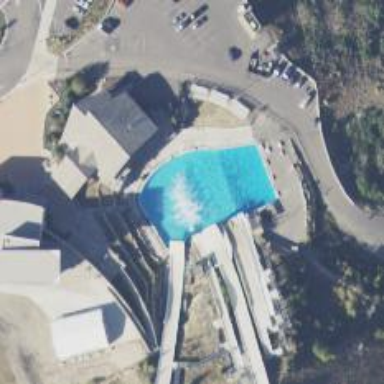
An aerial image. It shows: Water slide attraction.